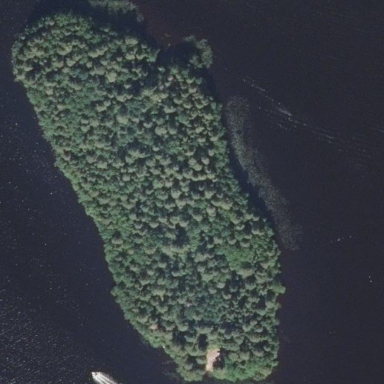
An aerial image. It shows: Islet covered with woodland.